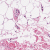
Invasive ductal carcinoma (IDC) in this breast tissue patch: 0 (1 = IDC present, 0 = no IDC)